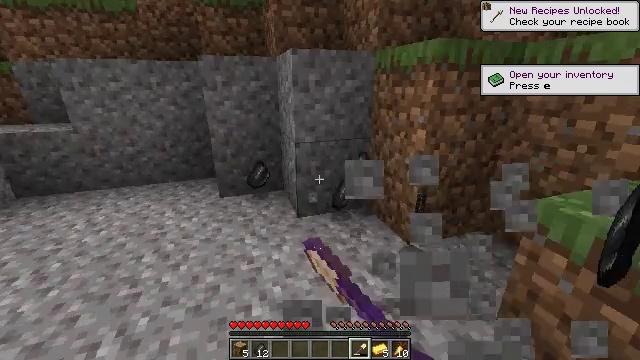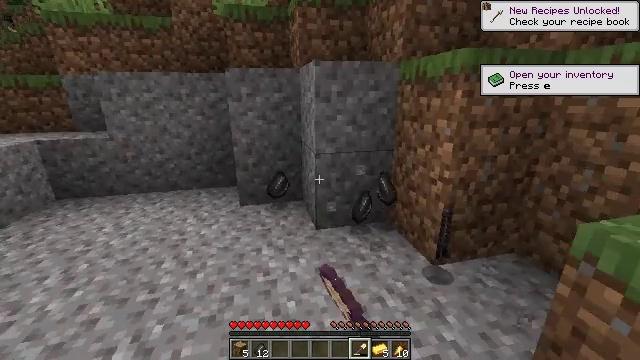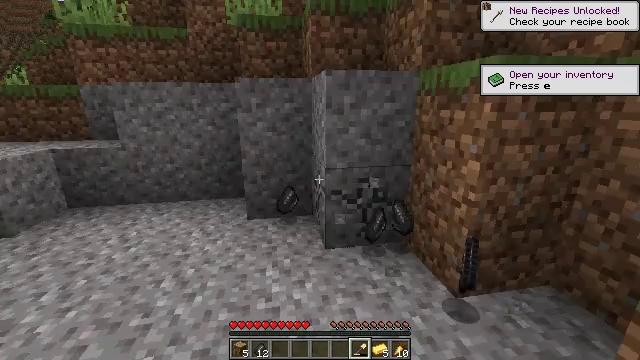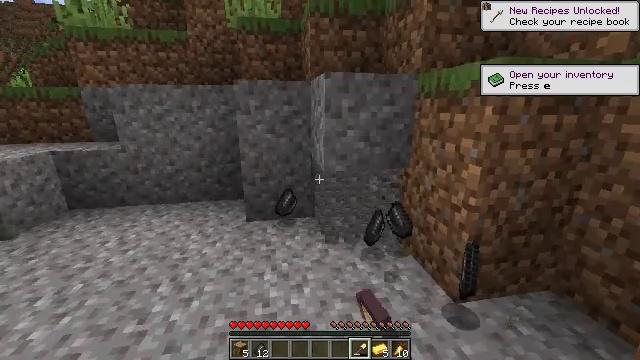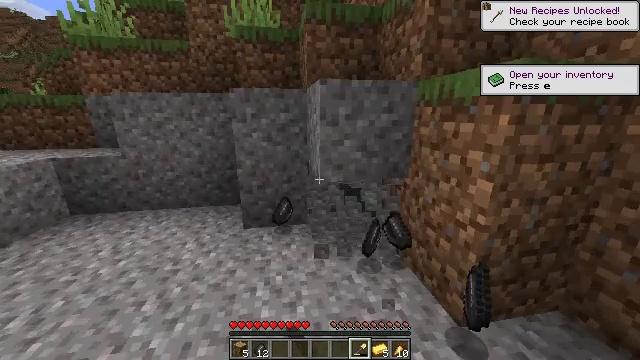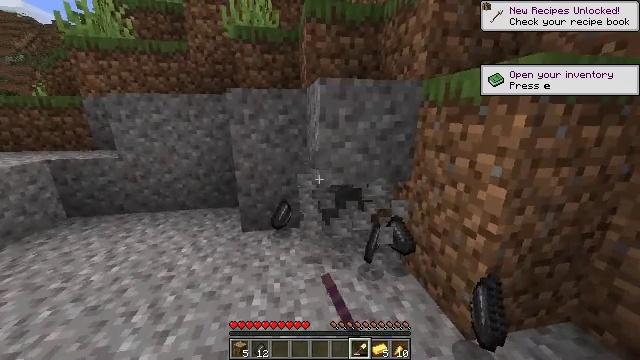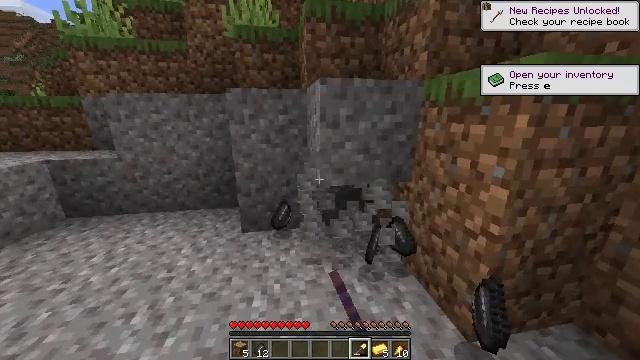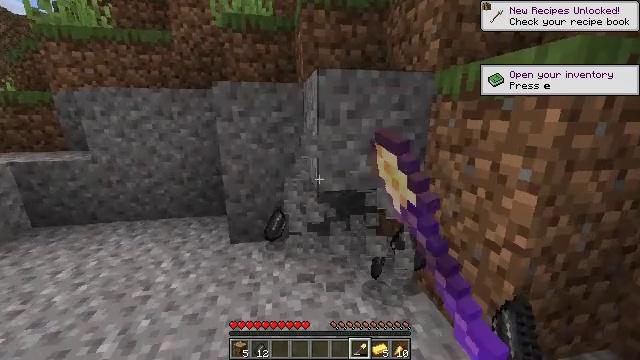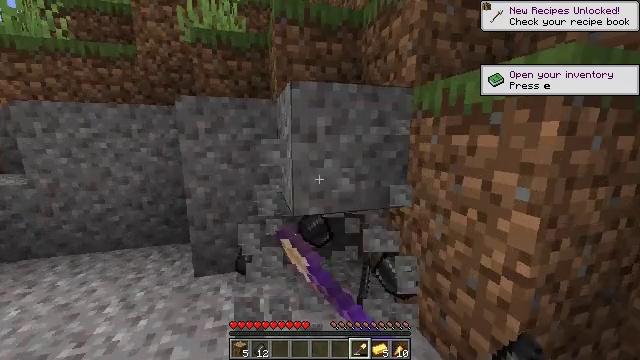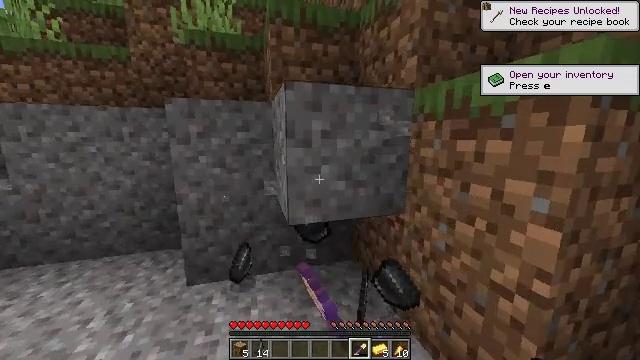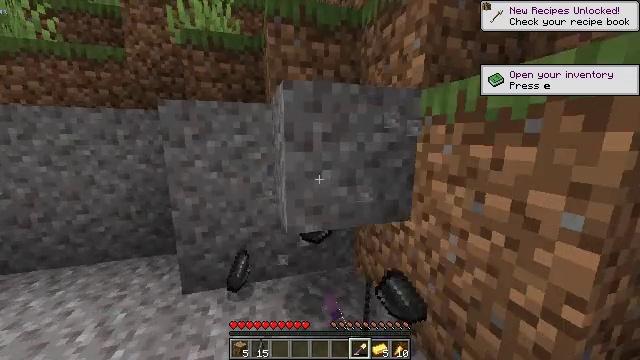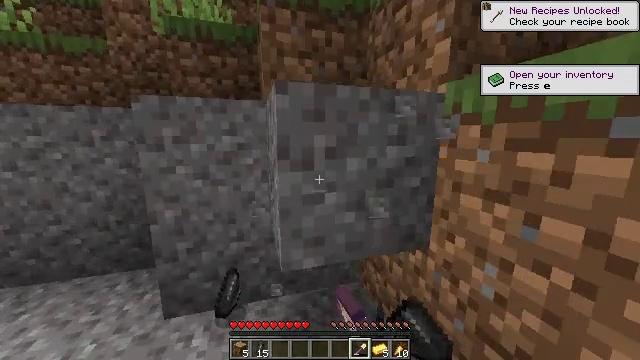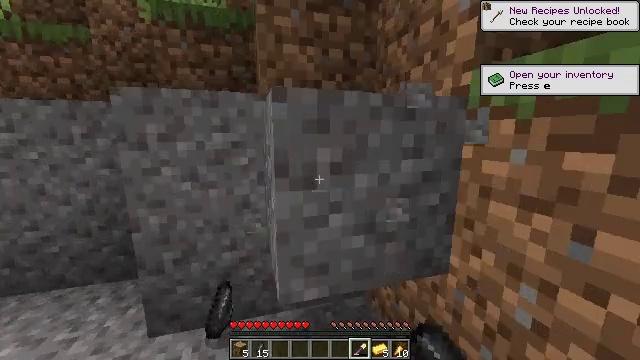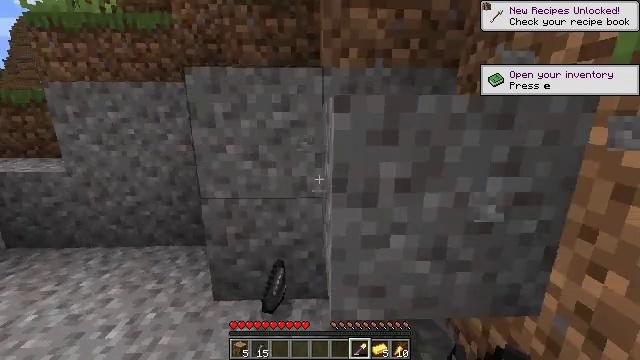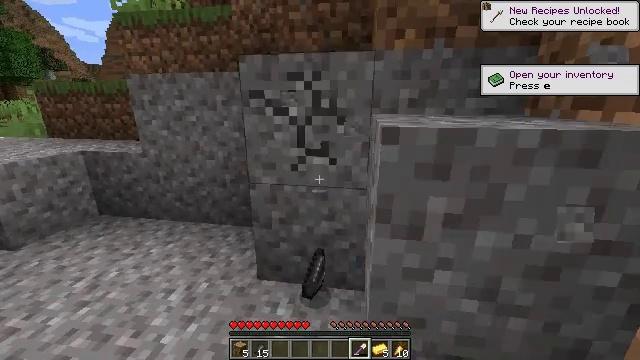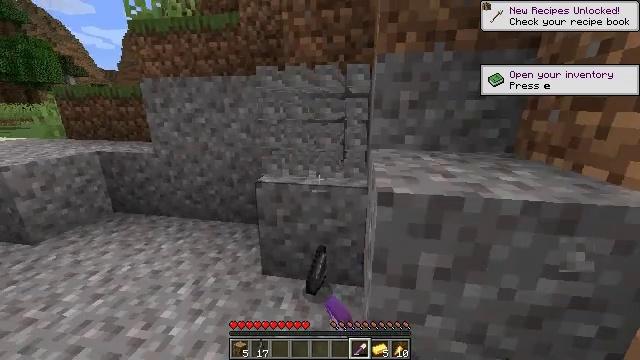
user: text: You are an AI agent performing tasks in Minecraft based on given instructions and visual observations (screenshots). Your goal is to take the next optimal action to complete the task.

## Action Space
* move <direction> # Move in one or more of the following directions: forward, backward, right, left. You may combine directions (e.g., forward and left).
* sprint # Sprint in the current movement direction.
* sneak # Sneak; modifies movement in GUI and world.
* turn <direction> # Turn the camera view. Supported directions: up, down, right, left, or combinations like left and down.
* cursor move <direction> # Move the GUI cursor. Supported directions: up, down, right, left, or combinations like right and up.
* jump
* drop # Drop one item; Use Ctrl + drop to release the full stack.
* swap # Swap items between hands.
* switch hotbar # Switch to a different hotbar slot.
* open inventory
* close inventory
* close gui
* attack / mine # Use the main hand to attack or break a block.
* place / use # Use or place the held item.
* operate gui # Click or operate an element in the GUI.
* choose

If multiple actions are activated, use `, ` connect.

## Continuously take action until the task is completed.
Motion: motion action
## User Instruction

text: Gather gravel by digging.
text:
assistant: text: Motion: turn left and up, attack / mine
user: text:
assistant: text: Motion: move forward, turn left and up, attack / mine
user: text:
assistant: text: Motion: move forward, attack / mine
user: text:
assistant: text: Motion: move forward, attack / mine
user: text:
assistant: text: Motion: attack / mine
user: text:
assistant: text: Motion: attack / mine
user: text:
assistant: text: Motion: move forward, attack / mine
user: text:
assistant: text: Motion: move forward, turn right and up, attack / mine
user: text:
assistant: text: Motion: move forward, attack / mine
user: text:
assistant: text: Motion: move forward, attack / mine
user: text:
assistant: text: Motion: attack / mine
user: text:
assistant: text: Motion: attack / mine
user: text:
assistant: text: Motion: turn left and down, attack / mine
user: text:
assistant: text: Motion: turn left and down, attack / mine
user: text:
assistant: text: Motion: attack / mine
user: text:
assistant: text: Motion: attack / mine
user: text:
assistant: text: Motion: attack / mine
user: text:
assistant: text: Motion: attack / mine
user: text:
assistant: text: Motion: attack / mine
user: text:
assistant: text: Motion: turn right and up, attack / mine
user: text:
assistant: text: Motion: attack / mine
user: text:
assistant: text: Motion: attack / mine
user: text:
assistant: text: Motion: turn right and down, attack / mine
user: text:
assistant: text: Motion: turn right, attack / mine
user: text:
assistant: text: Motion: turn right and down, attack / mine
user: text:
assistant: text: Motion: turn right and down, attack / mine
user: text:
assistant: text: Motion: turn right and down, attack / mine
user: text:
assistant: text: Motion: turn right, attack / mine
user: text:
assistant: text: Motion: turn right and up, attack / mine
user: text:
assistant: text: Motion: turn up, attack / mine